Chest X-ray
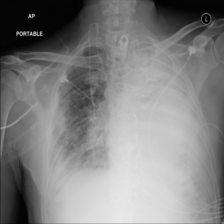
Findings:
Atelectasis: negative
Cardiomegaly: negative
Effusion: negative
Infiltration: negative
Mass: negative
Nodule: negative
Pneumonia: negative
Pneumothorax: negative
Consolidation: negative
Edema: negative
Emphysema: negative
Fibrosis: negative
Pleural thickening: negative
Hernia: negative